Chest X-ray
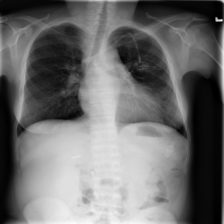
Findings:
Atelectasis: negative
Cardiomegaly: negative
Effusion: negative
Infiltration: negative
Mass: negative
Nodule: negative
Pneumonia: negative
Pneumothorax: negative
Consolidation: negative
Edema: negative
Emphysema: negative
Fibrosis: negative
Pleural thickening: negative
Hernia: negative